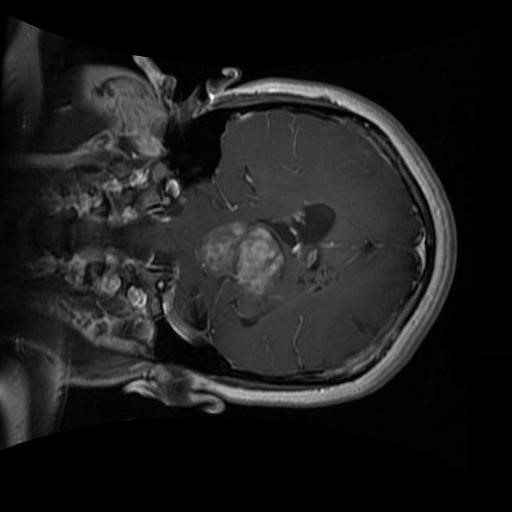
Label: brain_glioma